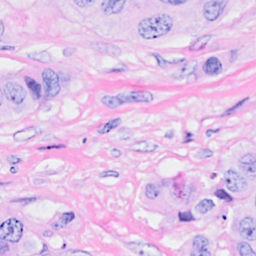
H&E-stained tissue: Breast